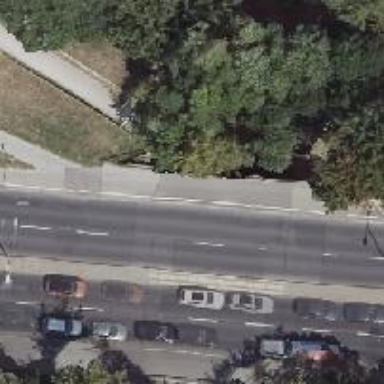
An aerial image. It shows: Path on bridge with asphalt surfaces for both the cycleway and footway.